Question: I think I got a threading problem in my UWP app.
I want to do a very simple thing:
- - 'field1''field2''field1''field2 = ratio * field1'
I am using 'x:Bind' and 'TextChanging' events. For unknown reasons, I wasn't able in the XAML to "call" the 'TextChanging' event without having an exception at startup. Therefore, I am using the 'Loaded' event.
Here's my model class, simply called 'MyModel':
'''
public class MyModel : INotifyPropertyChanged
{
private readonly uint r1 = 3;
private uint _field1;
public uint Field1
{
get { return this._field1; }
set
{
this.Set(ref this._field1, value);
if (value == 0)
{
Field2 = 0;
}
else
{
Field2 = value * r1;
}
}
}
private uint _field2;
public uint Field2
{
get { return this._field2; }
set
{
this.Set(ref this._field2, value);
}
}
public event PropertyChangedEventHandler PropertyChanged;
protected void RaisedPropertyChanged([CallerMemberName]string propertyName = null)
{
PropertyChanged?.Invoke(this, new PropertyChangedEventArgs(propertyName));
}
protected bool Set<T>(ref T storage, T value, [CallerMemberName]string propertyName = null)
{
if (Equals(storage, value))
{
return false;
}
else
{
storage = value;
this.RaisedPropertyChanged(propertyName);
return true;
}
}
}
'''
My ViewModel:
'''
public class MyModelViewModel : INotifyPropertyChanged
{
public MyModel MyModel { get; set; }
public MyModelViewModel()
{
// Initialisation de notre page
this.MyModel = new MyModel()
{
Field1 = 0
};
}
public event PropertyChangedEventHandler PropertyChanged;
protected virtual void OnPropertyChanged(string propertyName)
{
PropertyChanged?.Invoke(this, new PropertyChangedEventArgs(propertyName));
}
}
'''
my code behind (I'm filtering the input to avoid a cast exception):
'''
public sealed partial class MainPage : Page
{
public MyModelViewModel ViewModel { get; set; } = new MyModelViewModel();
public MainPage()
{
this.InitializeComponent();
}
private void InitField1(object sender, Windows.UI.Xaml.RoutedEventArgs e)
{
field1.TextChanging += field1_TextChanging;
}
private void InitField2(object sender, Windows.UI.Xaml.RoutedEventArgs e)
{
field2.TextChanging += field2_TextChanging;
}
private void field1_TextChanging(TextBox sender, TextBoxTextChangingEventArgs args)
{
var error = errorTextBlock;
error.Visibility = Windows.UI.Xaml.Visibility.Collapsed;
Regex regex = new Regex("[^0-9]+"); // All but numeric
if (regex.IsMatch(sender.Text))
{
error.Text = "Non numeric char";
error.Visibility = Windows.UI.Xaml.Visibility.Visible;
sender.Text = this.ViewModel.MyModel.Field1.ToString();
}
else
{
this.ViewModel.MyModel.Field1 = Convert.ToUInt32(sender.Text);
}
}
private void field2_TextChanging(TextBox sender, TextBoxTextChangingEventArgs args)
{
var error = errorTextBlock;
error.Visibility = Windows.UI.Xaml.Visibility.Collapsed;
Regex regex = new Regex("[^0-9]+");
if (regex.IsMatch(sender.Text))
{
error.Text = "Non numeric char";
error.Visibility = Windows.UI.Xaml.Visibility.Visible;
sender.Text = this.ViewModel.MyModel.Field2.ToString();
}
else
{
this.ViewModel.MyModel.Field2 = Convert.ToUInt32(sender.Text);
}
}
}
'''
Finally, my XAML:
'''
<TextBlock Grid.Row="0" Grid.Column="0" x:Name="errorTextBlock" Text="" Visibility="Collapsed" />
<TextBlock Grid.Row="1" Grid.Column="0" Text="Field 1" />
<TextBox Grid.Row="1" Grid.Column="1" x:Name="field1" Text="{x:Bind ViewModel.MyModel.Field1, Mode=OneWay}" Loaded="InitField1" />
<TextBlock Grid.Row="2" Grid.Column="0" Text="Field 2" />
<TextBox Grid.Row="2" Grid.Column="1" x:Name="field2" Text="{x:Bind ViewModel.MyModel.Field2, Mode=OneWay}" Loaded="InitField2" />
'''
At runtime, if I type a non numeric char in 'field1', the input is filtered, 'field1' returns to its previous value without the screen "blinking" (that's why I use the 'TextChanging' event and not the 'TextChanged'). Perfect! But if I type a numeric char, 'field1' is correctly updated (I can see that with breakpoint), but when 'field2' is set, I got a native exception when 'RaisedPropertyChanged' is called:

I'm suspecting some kind of threading error, but I'm pretty new to this kind of development. Any idea? Thanks!
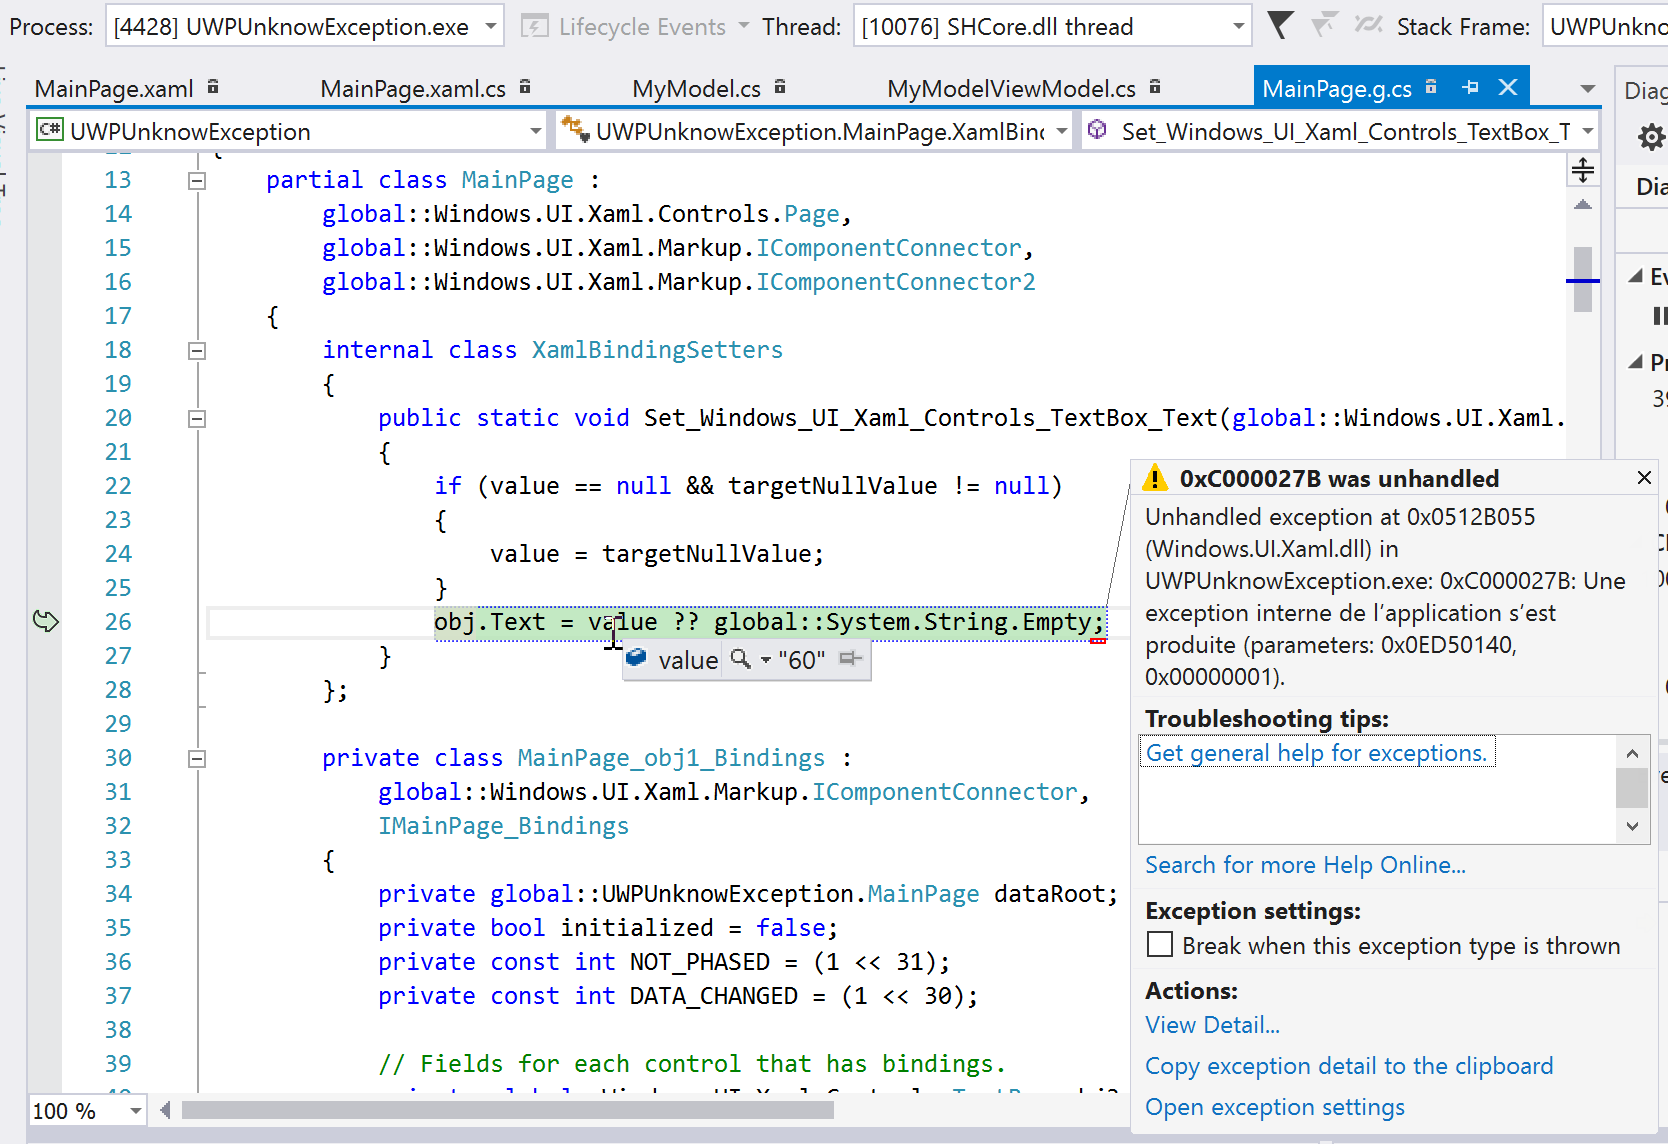
Answer: Here's how you can create a text box that when a number (integer) is entered into it another text box shows the entered number multiplied by another number.
Here's the UI. Note the 'Mode' used for each binding and the second textbox is readonly because that's just for display.
'''
<StackPanel>
<TextBlock Text="Value 1" />
<TextBox Text="{x:Bind ViewModel.MyModel.Value1, Mode=TwoWay}" />
<TextBlock Text="Value 2" />
<TextBox Text="{x:Bind ViewModel.MyModel.Value2, Mode=OneWay}" IsReadOnly="True" />
</StackPanel>
'''
On the page I declare my Model
'''
public MyViewModel ViewModel { get; set; } = new MyViewModel();
'''
My ViewModel is very simple
'''
public class MyViewModel
{
public MyModel MyModel { get; set; } = new MyModel();
}
'''
The Model class contains the logic
'''
public class MyModel : INotifyPropertyChanged
{
private string _value1;
public string Value1
{
get { return _value1; }
set
{
if (_value1 != value)
{
_value1 = value;
// Cause the updated value to be displayed on the UI
OnPropertyChanged(nameof(Value1));
// Is the entered value a number (int)?
int numericValue;
if (int.TryParse(value, out numericValue))
{
// It's a number so set the other value
// multiplied by the ratio
Value2 = (numericValue * 3).ToString();
}
else
{
// A number wasn't entered so indicate this
Value2 = "NaN";
}
// Cause the updated value2 to be displayed
OnPropertyChanged(nameof(Value2));
}
}
}
// We can use the automatic property here as don't need any logic
// relating the getting or setting this property
public string Value2 { get; set; }
public event PropertyChangedEventHandler PropertyChanged;
protected virtual void OnPropertyChanged(string propertyName)
{
PropertyChanged?.Invoke(this, new PropertyChangedEventArgs(propertyName));
}
}
'''
With the above, when a number is entered for Value1 then Value2 will show a number three times as much (because I've set the ratio of 3).
You may notice that if you try the above that the change doesn't happen immediately and Value2 is only updated when the focus leaves the Value1 text box. This is because, by default, the two-way binding is only updated when focus is lost. This can easily be changed though.
If instead of using the new 'x:Bind' method of binding we use the traditional 'Binding' method we can force the binding to be updated whenever we want. Say, when the text is changed.
Modify the TextBox declaration like this:
'''
<TextBox Text="{Binding ViewModel.Value1, Mode=TwoWay}"
TextChanged="TextBox_OnTextChanged" />
'''
Note that the binding syntax is different and we've added an event.
The handler of the event is
'''
private void TextBox_OnTextChanged(object sender, TextChangedEventArgs e)
{
var be = (sender as TextBox).GetBindingExpression(TextBox.TextProperty);
be.UpdateSource();
}
'''
This forces the binding to update but there's another change we must make as well.
With the 'x:Bind' syntax it tries to bind to the page. With the older 'Binding' syntax it binds to the DataContext of the page. To make these the same, update the page constructor like this
'''
public MainPage()
{
this.InitializeComponent();
this.DataContext = this;
}
'''
Now the app will work again and Value2 will be updated after every key press in the Value1 text box.